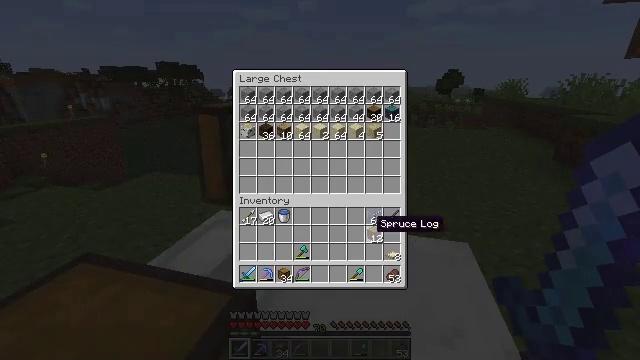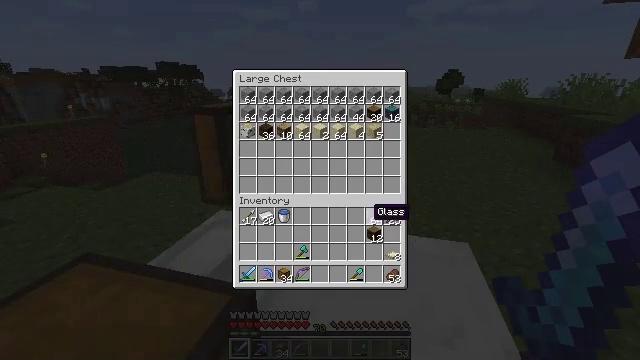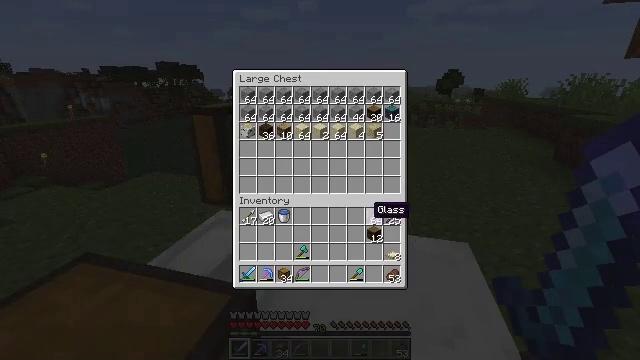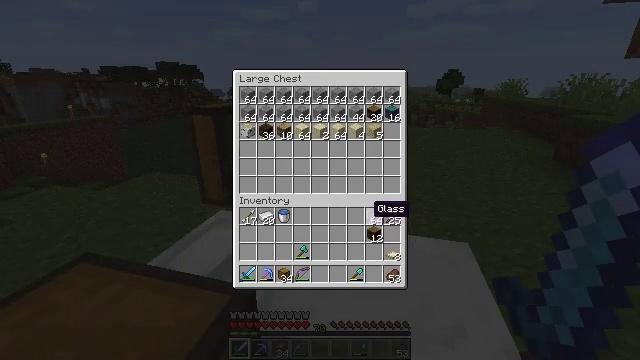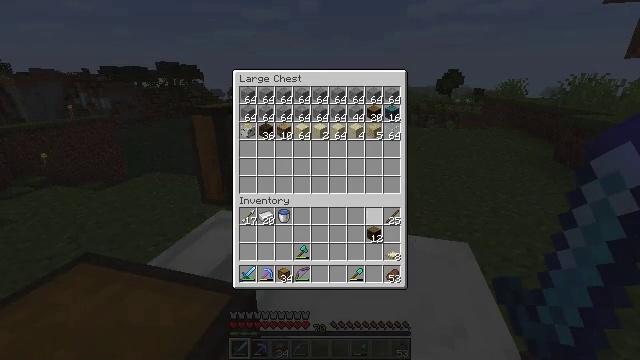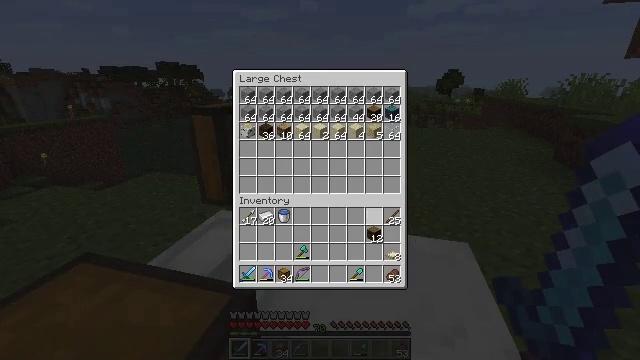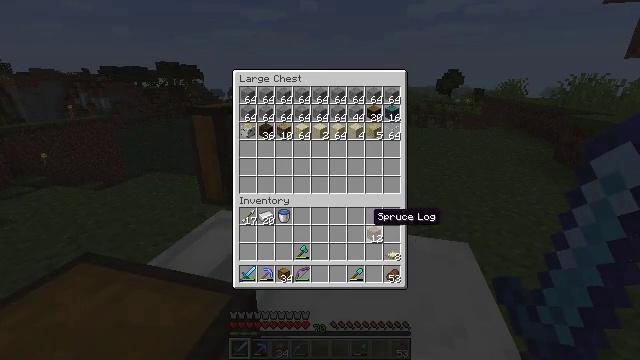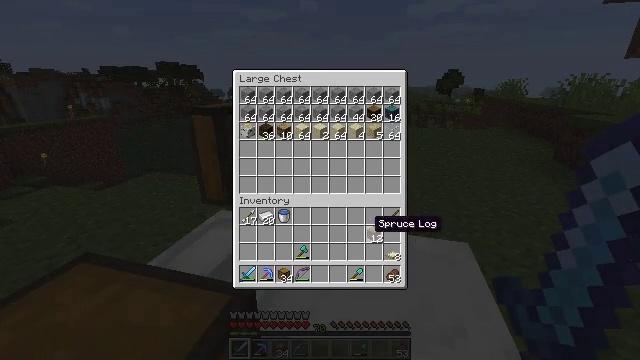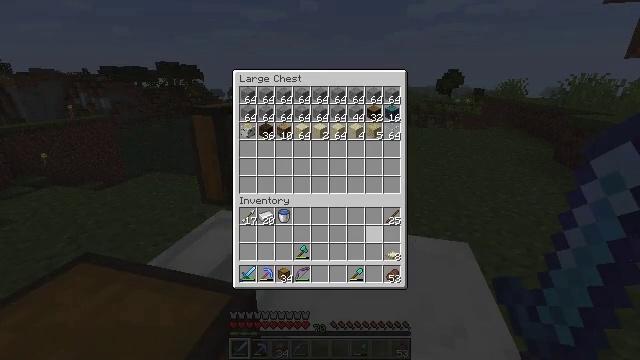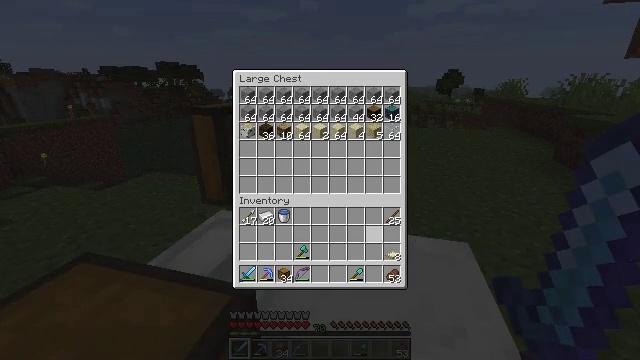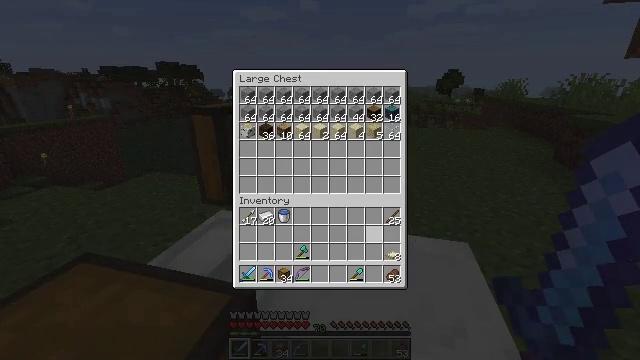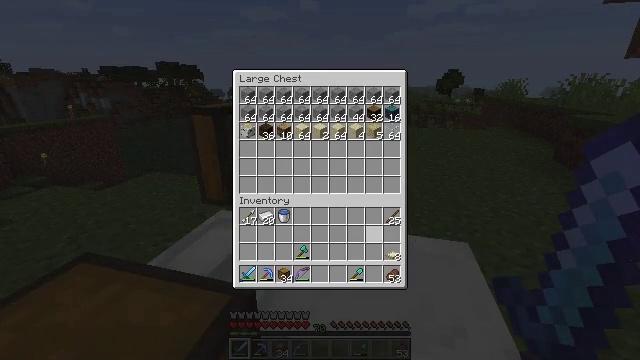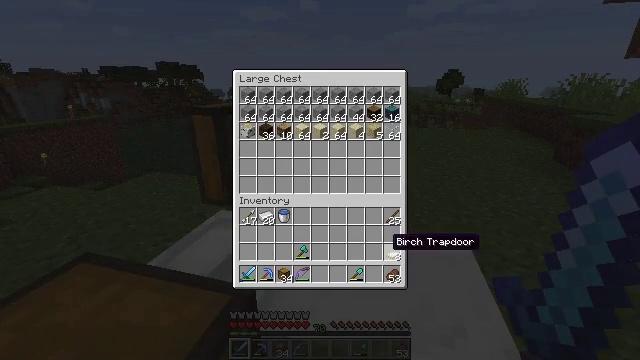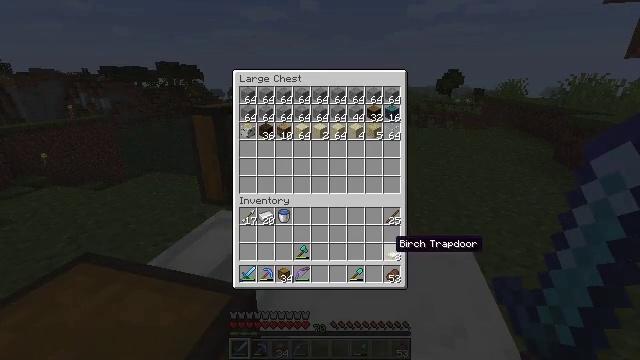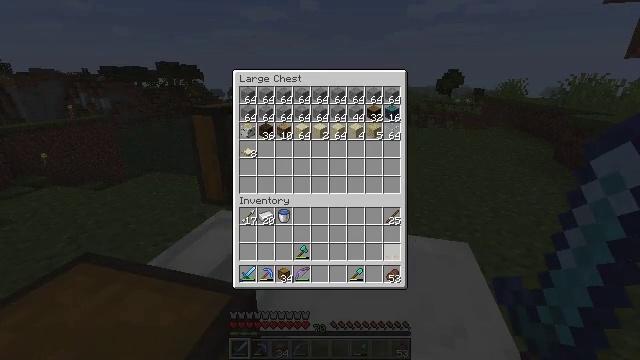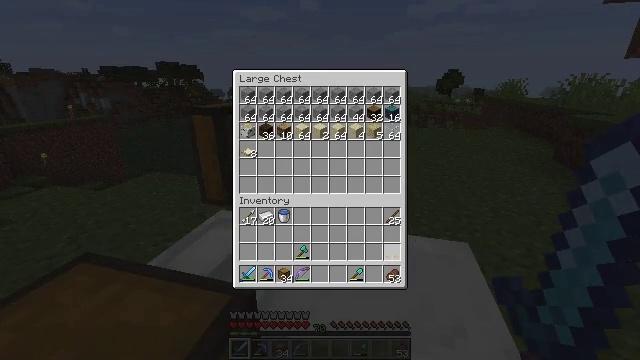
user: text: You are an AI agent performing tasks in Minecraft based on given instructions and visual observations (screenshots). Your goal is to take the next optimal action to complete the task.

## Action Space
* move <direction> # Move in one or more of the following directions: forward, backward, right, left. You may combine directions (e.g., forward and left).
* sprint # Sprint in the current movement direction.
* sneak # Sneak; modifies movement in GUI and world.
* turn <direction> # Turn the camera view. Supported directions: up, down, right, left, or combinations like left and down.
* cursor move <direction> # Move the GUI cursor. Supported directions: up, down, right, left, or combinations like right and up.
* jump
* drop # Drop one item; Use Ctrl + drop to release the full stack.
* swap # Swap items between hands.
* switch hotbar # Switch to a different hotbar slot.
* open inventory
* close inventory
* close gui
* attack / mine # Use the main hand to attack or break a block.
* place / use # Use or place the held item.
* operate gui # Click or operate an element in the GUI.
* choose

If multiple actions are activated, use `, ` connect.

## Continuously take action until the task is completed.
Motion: motion action
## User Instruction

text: Get the furnace back into your inventory.
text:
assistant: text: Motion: sneak, turn up
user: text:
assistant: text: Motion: sneak
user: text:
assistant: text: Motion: sneak
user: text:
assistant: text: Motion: sneak, attack / mine
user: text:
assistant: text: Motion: sneak, attack / mine
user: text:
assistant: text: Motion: sneak, turn down
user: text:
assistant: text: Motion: sneak, turn down
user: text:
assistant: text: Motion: sneak, attack / mine
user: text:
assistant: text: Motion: sneak, attack / mine
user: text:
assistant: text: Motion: sneak, turn right, attack / mine
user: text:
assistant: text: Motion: sneak
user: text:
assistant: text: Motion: sneak, turn right and down
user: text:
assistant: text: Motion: sneak
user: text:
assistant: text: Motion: sneak, attack / mine
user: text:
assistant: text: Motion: sneak, attack / mine
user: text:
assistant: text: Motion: sneak
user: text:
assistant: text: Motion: sneak
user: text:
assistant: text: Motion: sneak
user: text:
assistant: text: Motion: sneak
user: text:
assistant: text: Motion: sneak, turn left
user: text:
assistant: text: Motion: turn left
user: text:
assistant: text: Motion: turn left and down
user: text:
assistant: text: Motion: turn left and down
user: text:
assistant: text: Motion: turn left and down
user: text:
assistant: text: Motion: turn left and down
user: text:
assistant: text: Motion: turn left
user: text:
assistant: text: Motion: sprint, turn left
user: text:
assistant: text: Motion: sprint
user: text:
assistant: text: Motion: move forward, sprint, turn left and up
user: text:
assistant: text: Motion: move forward, sprint